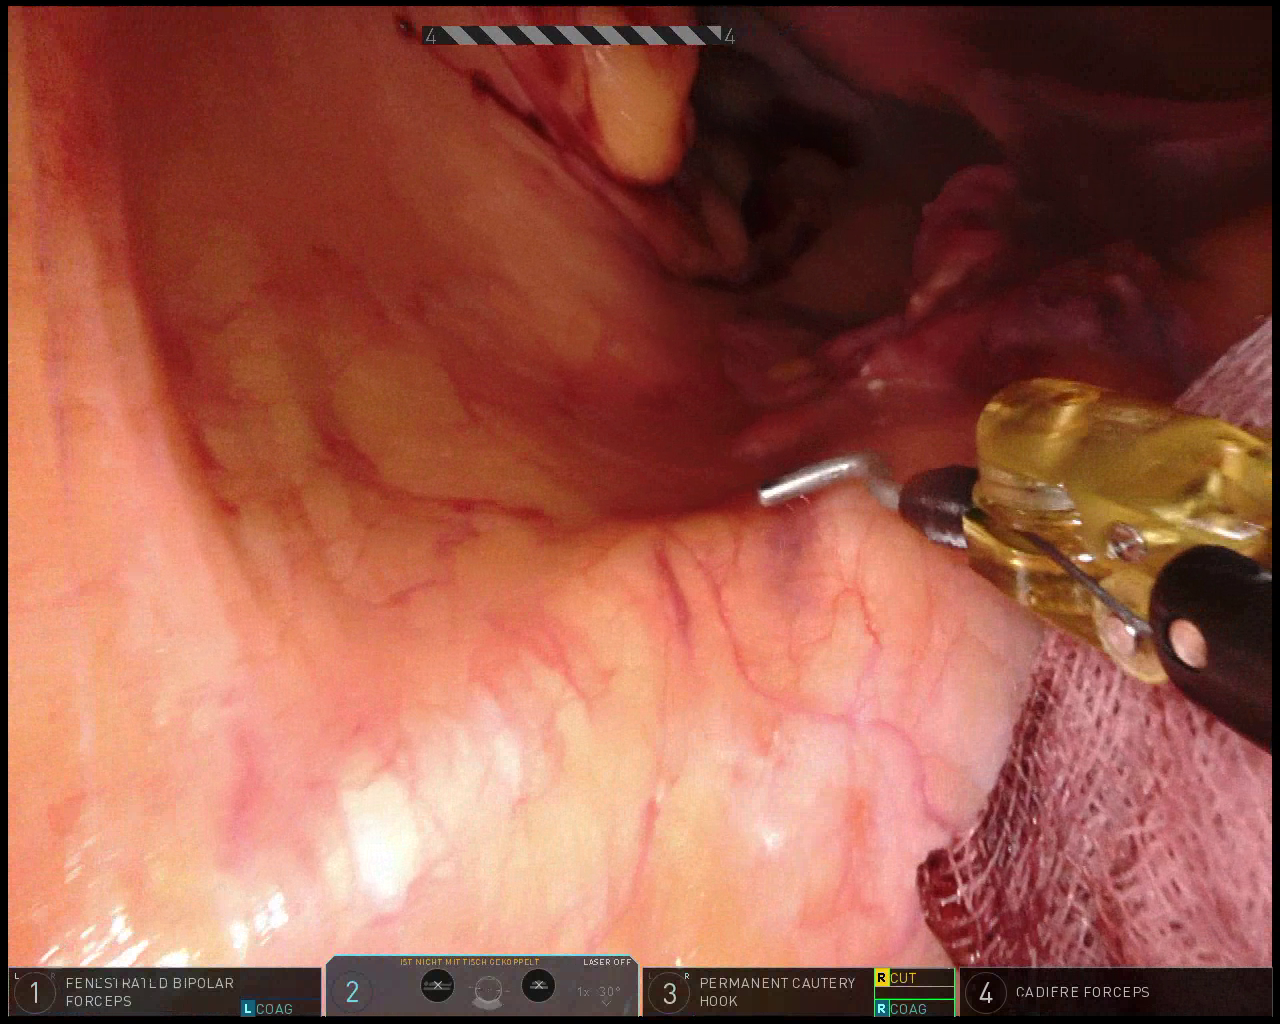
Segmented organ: ureter
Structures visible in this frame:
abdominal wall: no
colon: no
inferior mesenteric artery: no
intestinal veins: no
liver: no
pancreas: no
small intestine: no
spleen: no
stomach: no
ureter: yes
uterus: yes
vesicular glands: no